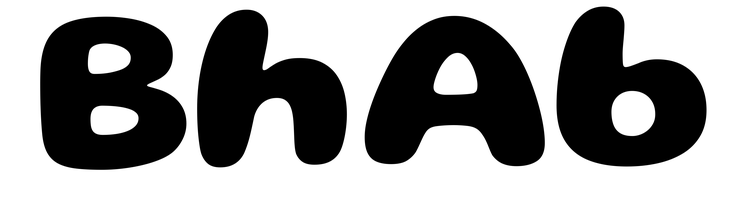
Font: Gluten_Bold